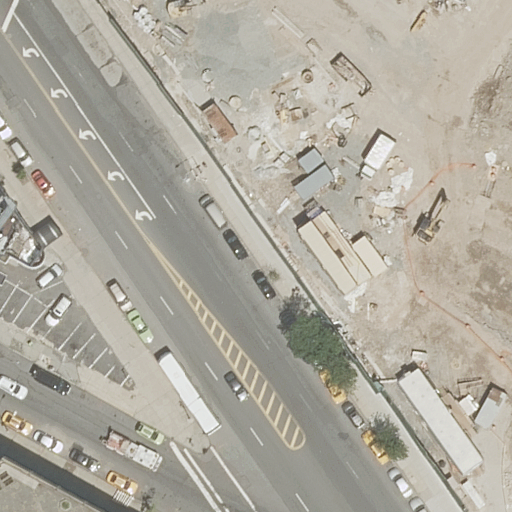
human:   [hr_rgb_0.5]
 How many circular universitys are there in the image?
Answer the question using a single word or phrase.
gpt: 0

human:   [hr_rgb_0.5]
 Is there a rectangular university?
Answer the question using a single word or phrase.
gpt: yes

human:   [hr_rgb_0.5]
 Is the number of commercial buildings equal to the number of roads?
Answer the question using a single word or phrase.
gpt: no

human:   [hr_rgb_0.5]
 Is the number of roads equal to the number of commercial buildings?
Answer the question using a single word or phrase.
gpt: no

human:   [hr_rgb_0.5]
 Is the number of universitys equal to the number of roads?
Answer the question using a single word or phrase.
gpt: no

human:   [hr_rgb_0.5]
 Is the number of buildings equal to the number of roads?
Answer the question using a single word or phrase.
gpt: no

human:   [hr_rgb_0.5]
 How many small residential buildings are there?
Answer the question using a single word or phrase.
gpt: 1

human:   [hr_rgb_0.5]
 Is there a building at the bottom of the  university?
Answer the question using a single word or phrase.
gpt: yes

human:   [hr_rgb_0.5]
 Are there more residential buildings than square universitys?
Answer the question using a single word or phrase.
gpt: yes

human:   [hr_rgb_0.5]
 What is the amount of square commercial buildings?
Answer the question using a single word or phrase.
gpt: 0

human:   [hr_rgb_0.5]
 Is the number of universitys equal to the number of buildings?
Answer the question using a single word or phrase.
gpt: no

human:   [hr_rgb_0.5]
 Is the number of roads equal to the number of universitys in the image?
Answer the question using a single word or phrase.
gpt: no

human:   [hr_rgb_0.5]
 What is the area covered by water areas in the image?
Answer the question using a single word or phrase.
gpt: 0m2

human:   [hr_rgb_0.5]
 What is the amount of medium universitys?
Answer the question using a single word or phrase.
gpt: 0

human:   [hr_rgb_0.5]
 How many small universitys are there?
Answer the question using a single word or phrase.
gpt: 0

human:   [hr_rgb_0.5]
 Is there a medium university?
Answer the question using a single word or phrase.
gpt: no

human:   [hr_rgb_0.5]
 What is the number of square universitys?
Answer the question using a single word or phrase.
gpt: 0

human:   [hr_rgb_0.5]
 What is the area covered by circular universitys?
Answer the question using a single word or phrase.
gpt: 0m2

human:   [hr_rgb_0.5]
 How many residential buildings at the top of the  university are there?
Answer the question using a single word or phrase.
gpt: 0

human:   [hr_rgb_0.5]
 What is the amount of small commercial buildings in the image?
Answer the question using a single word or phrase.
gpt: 0

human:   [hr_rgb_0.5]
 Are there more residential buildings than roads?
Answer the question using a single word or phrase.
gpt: no

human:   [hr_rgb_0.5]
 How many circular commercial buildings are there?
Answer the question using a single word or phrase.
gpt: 0

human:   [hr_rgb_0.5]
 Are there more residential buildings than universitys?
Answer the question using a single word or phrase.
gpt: yes

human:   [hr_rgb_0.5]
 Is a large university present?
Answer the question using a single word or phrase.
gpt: yes

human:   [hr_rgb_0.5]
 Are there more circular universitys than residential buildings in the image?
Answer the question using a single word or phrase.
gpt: no

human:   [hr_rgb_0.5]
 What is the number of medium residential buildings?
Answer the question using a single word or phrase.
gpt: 1

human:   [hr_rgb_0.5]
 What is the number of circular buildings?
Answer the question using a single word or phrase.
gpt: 0

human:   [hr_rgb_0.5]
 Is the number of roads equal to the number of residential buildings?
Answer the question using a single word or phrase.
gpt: no

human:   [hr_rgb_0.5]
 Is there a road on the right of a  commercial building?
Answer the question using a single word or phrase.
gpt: no

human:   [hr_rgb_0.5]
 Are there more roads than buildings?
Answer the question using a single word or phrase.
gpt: yes

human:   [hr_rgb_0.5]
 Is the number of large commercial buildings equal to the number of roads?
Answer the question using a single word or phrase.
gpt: no

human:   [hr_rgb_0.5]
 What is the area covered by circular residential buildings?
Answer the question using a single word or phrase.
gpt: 0m2

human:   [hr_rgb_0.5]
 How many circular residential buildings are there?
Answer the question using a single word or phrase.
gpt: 0

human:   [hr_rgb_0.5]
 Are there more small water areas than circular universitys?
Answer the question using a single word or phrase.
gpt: no

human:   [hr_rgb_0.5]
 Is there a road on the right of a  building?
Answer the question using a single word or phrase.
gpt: yes

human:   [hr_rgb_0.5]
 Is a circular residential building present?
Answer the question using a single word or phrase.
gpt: no